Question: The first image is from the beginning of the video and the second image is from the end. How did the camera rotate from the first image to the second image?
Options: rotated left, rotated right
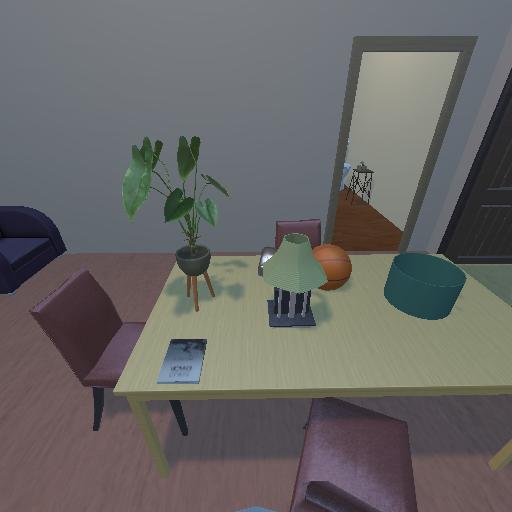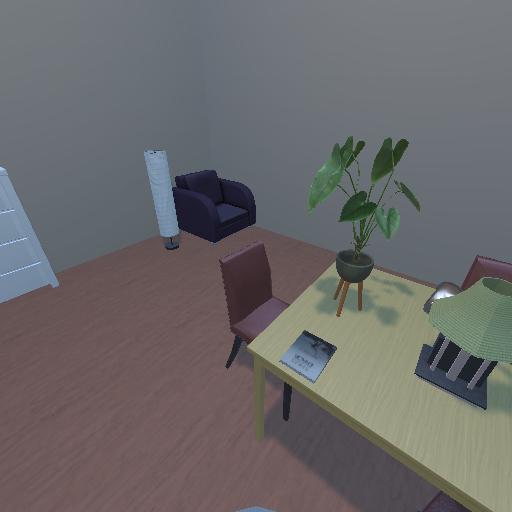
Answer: rotated left